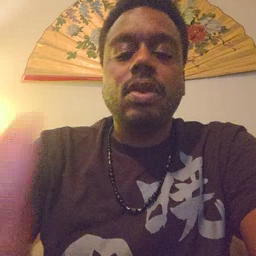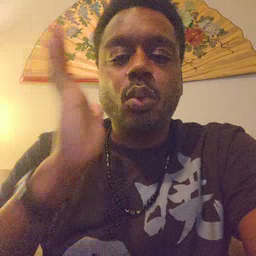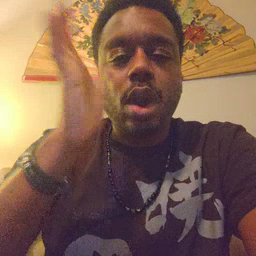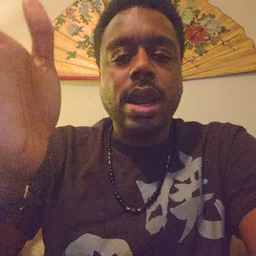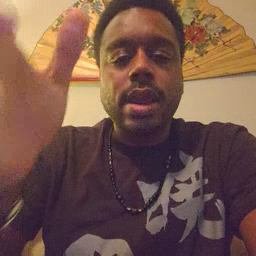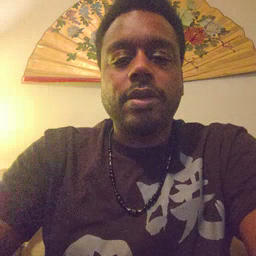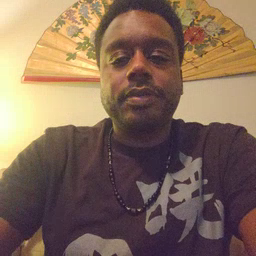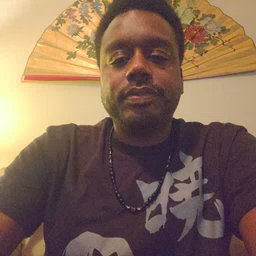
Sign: will